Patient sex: M
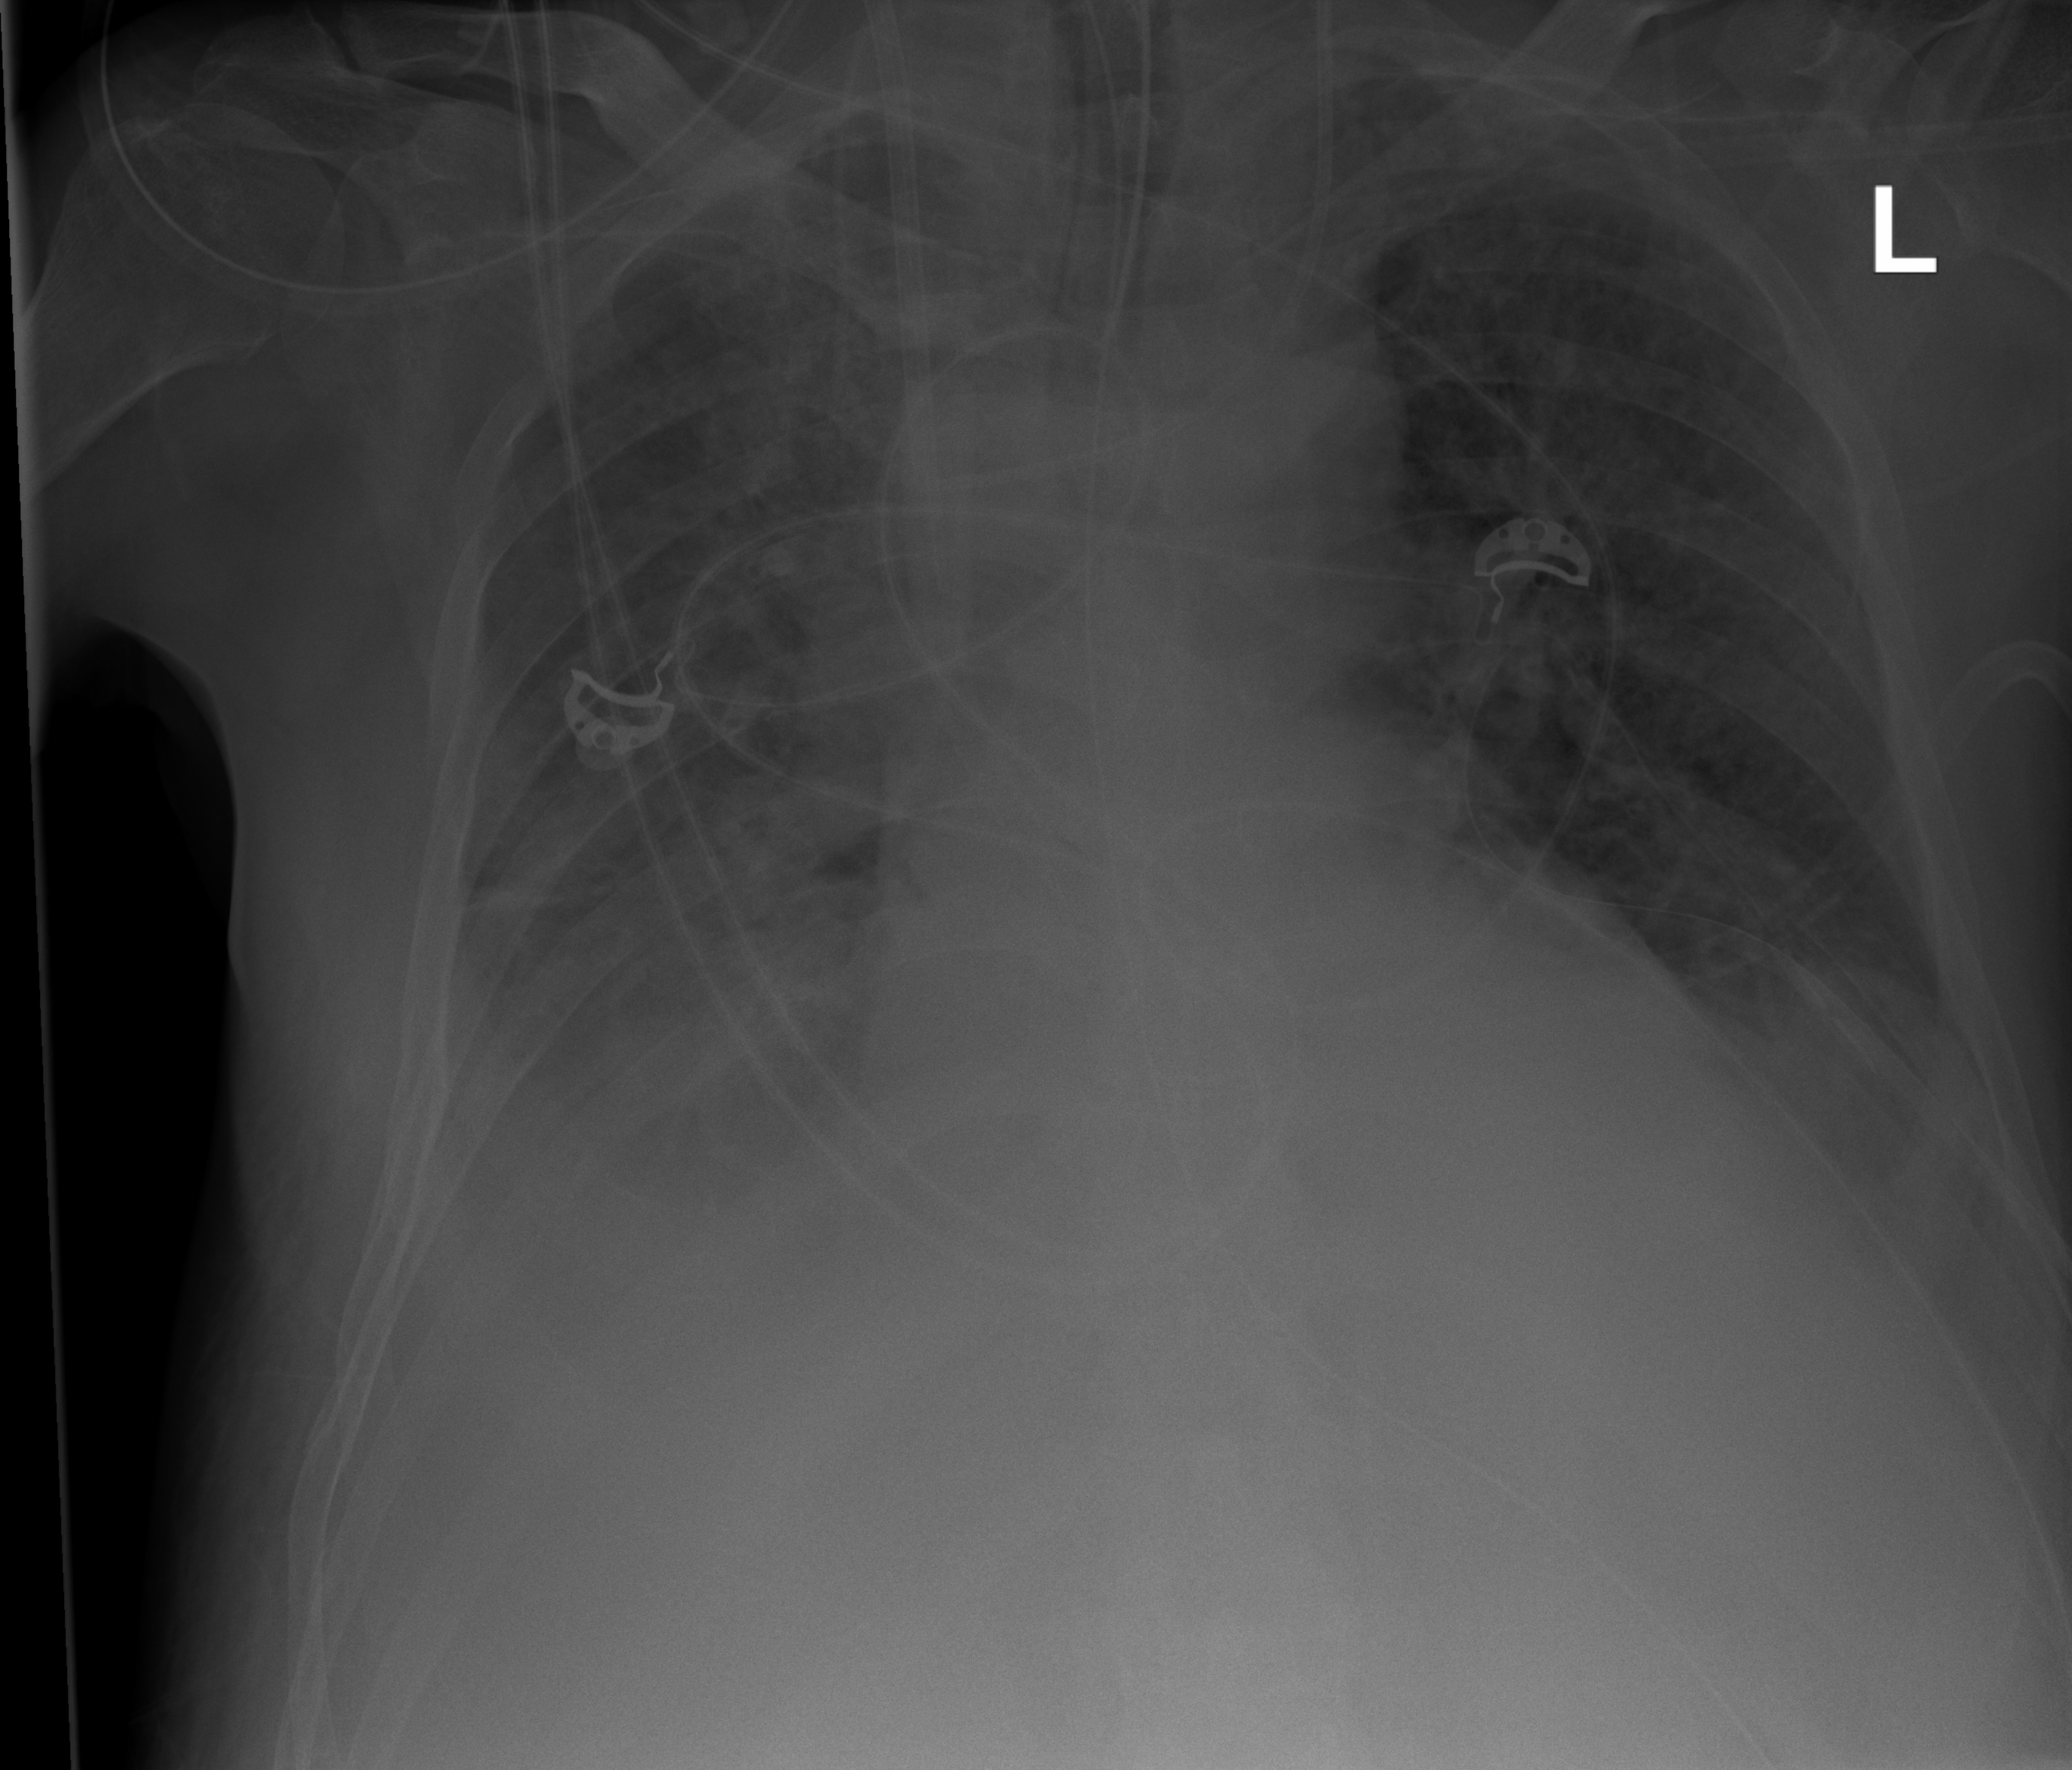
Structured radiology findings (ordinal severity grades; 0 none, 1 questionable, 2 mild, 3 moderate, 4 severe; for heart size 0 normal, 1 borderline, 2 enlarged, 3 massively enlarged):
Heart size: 1
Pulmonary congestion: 2
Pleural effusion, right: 3
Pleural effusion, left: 2
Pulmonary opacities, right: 2
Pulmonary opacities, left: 1
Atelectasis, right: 1
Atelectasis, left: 1